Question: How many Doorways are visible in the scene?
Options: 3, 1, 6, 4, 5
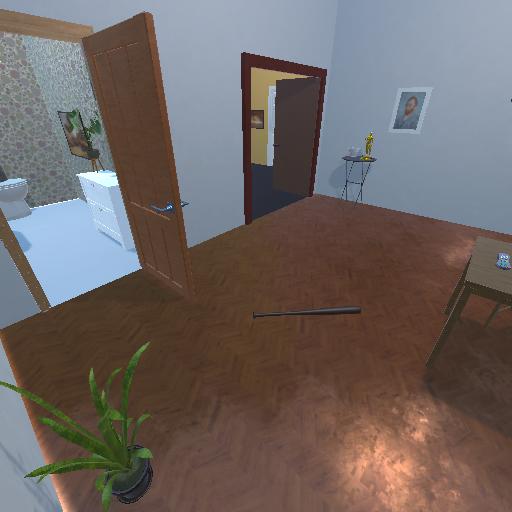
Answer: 3